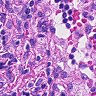
Metastatic tissue present: no